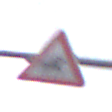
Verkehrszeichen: ReiterLinks
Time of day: Midday
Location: Outdoor (Suburban)
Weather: Overcast
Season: NotSpecified
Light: Natural